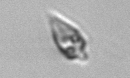
Label: Oxytoxum